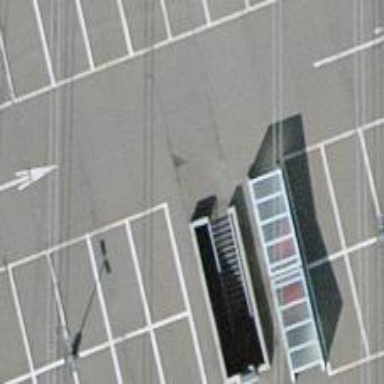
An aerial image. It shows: Metal steps on the road.